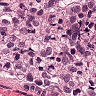
Metastatic tissue present: yes